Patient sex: F
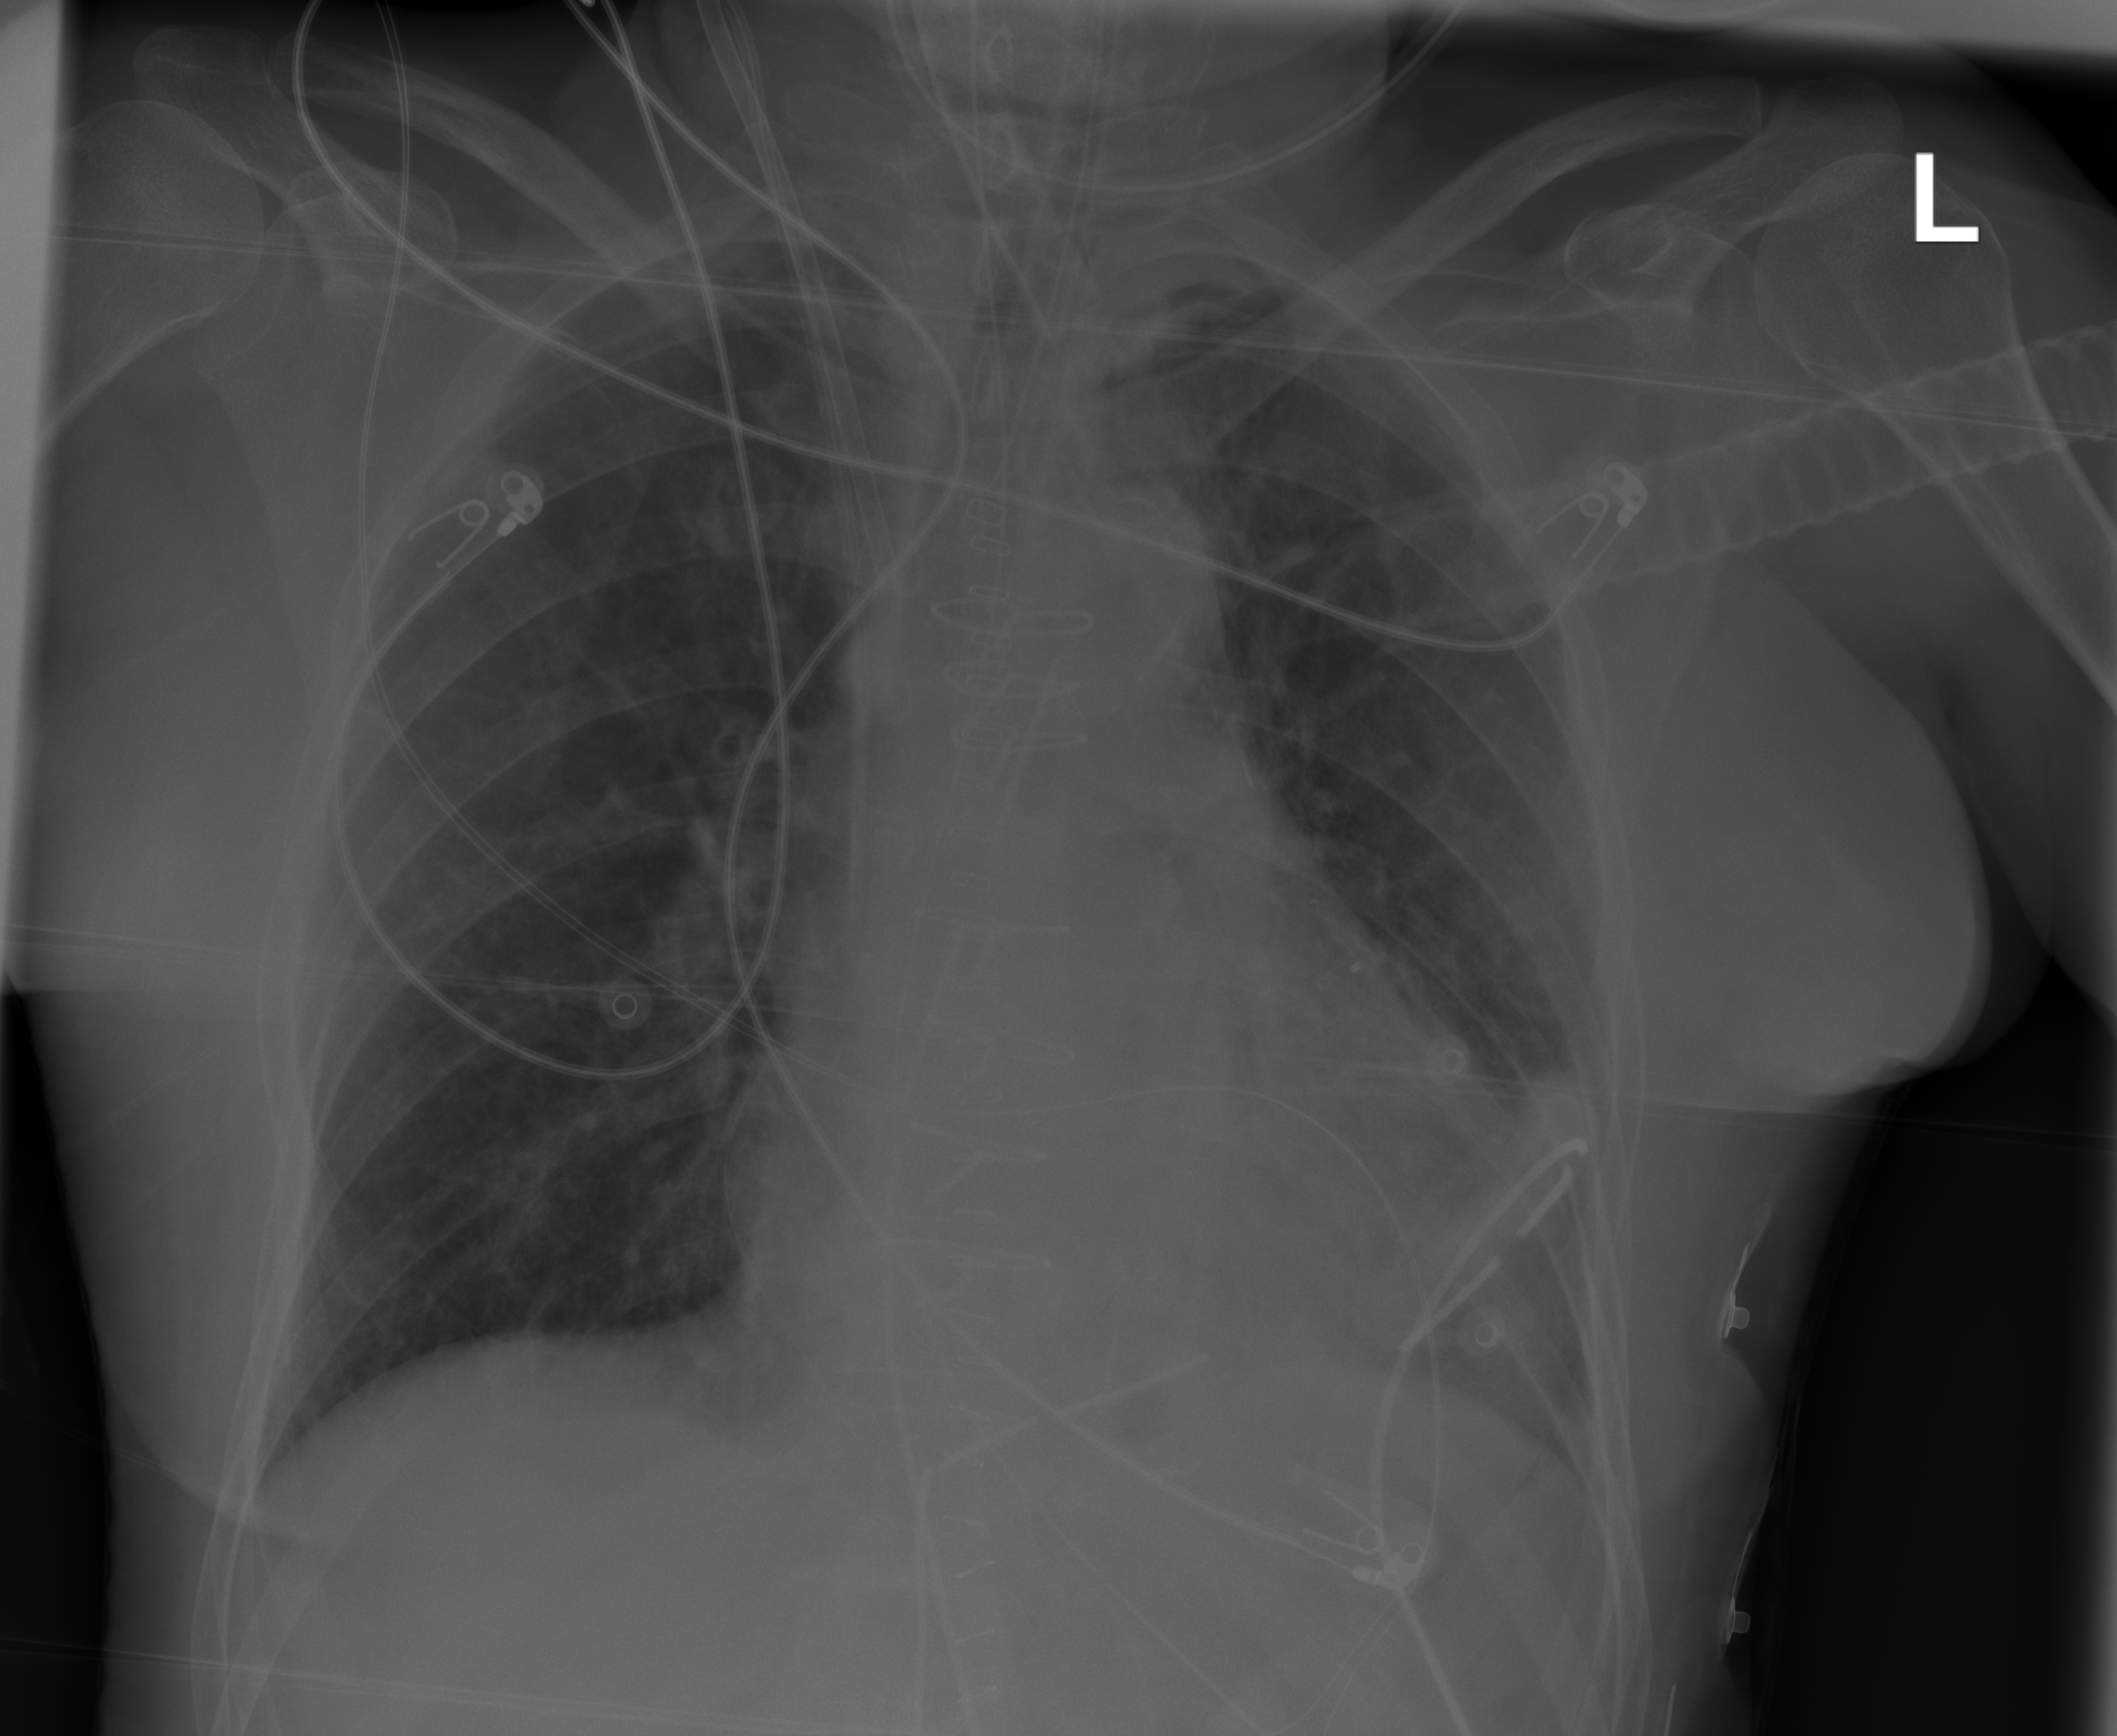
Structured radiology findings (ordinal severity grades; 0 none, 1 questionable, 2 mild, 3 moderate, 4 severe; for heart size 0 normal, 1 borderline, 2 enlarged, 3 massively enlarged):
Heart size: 2
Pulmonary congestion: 0
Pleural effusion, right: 0
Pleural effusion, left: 2
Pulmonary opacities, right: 0
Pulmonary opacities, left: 0
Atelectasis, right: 0
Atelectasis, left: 2